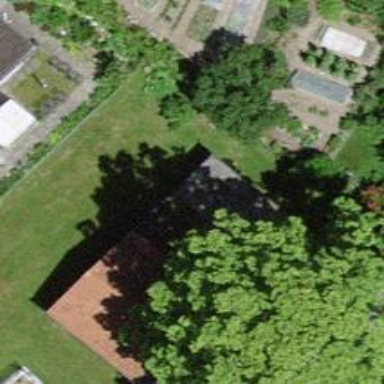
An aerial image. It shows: Shed building.